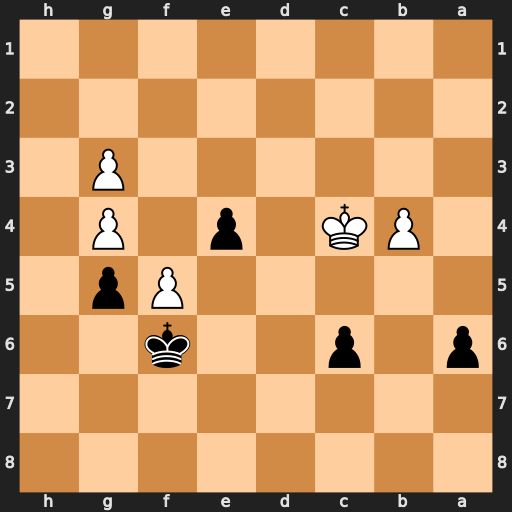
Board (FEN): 8/8/p1p2k2/5Pp1/1PK1p1P1/6P1/8/8
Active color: b
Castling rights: -
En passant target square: -
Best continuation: Ke5 Kc3 Kd5 f6 Ke6